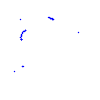
Particle: proton